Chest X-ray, PA view. Patient: 42 years old, sex F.
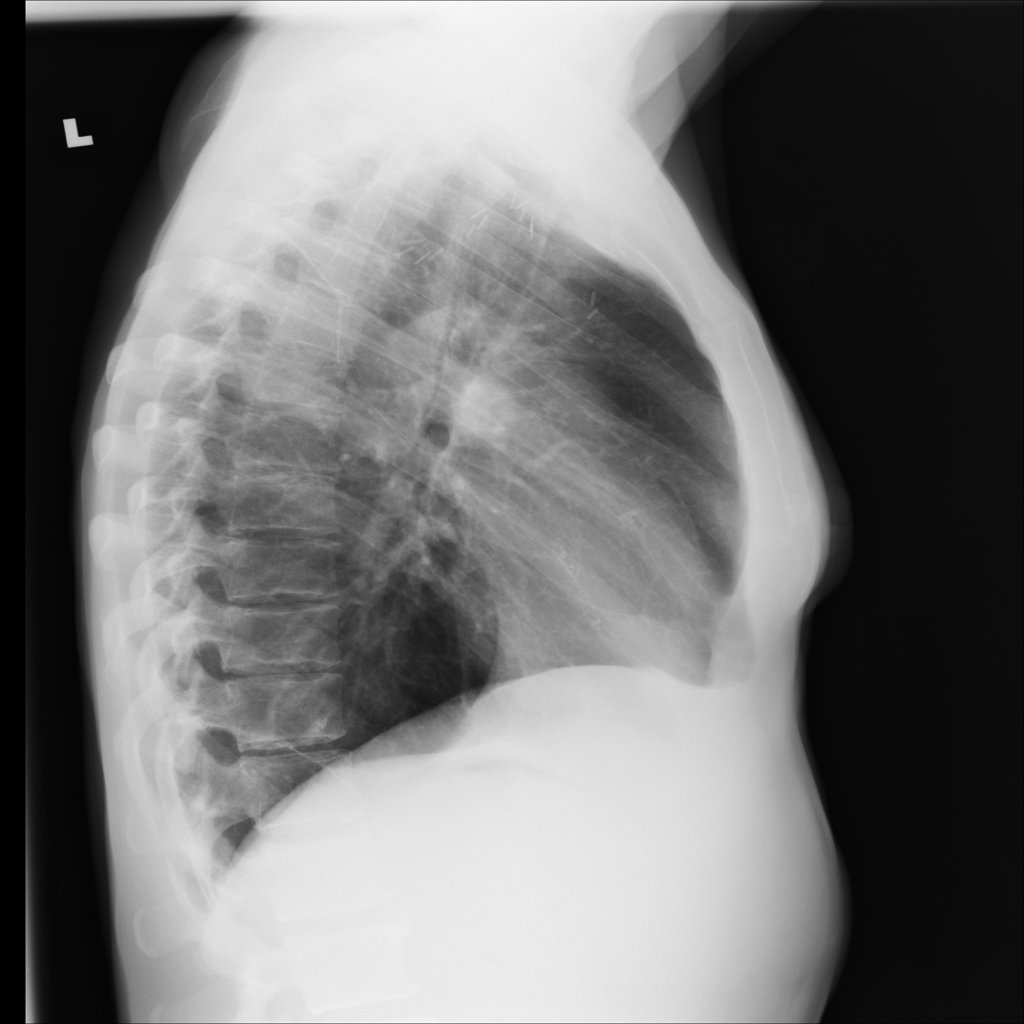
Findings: No Finding